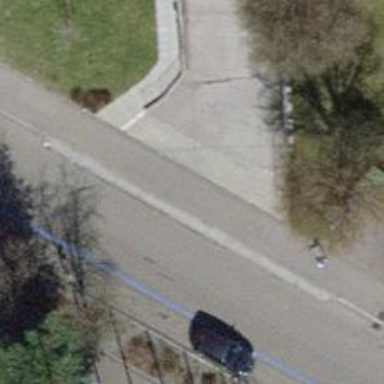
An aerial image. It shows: Unmarked crossing with traffic calming table on the road.